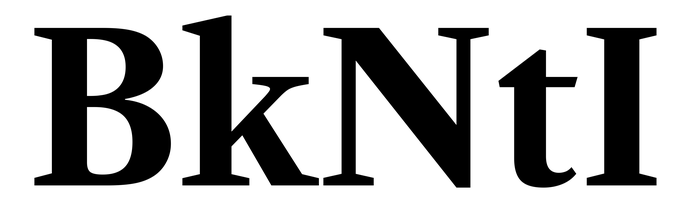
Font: LibreCaslonText_Bold